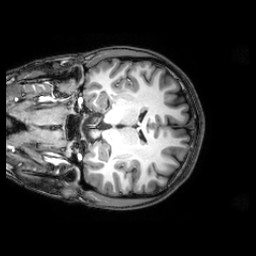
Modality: T1w
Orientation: coronal
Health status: healthy
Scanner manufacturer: philips
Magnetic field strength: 3 T
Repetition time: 0.0077 s
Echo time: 0.0035 s